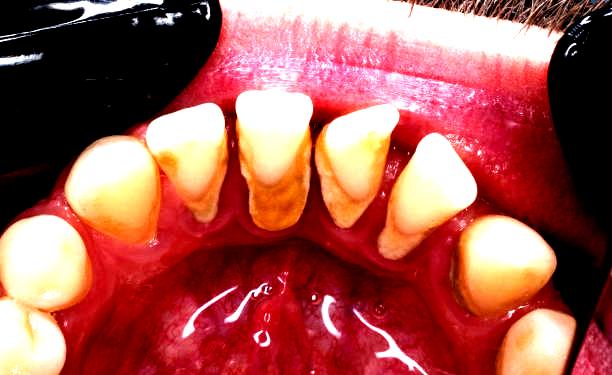
Condition: Calculus